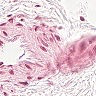
Metastatic tissue present: no